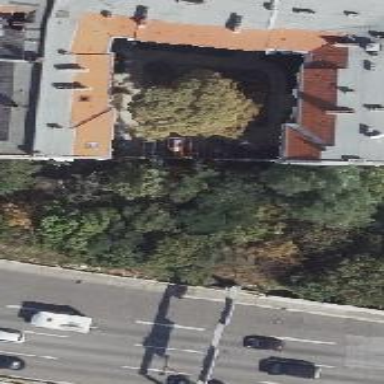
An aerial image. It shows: Apartment building with double saltbox roof shape.